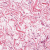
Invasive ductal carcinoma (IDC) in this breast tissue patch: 0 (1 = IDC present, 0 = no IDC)